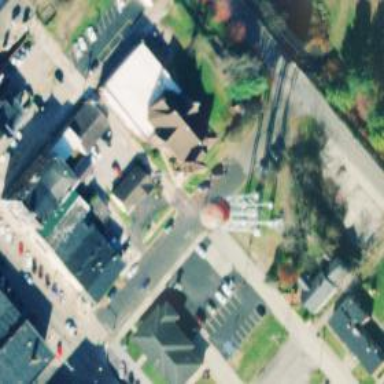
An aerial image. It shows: Water tower that is man-made.